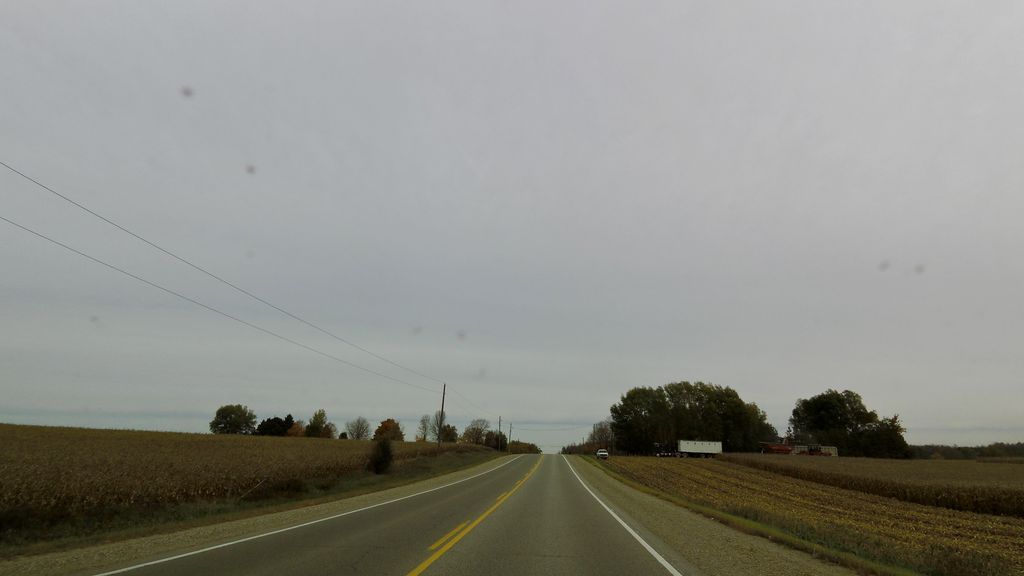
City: kitchener-waterloo